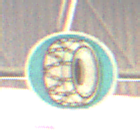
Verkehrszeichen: SchneekettenVorgeschrieben
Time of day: Midday
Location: Indoor (Urban)
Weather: NotSpecified
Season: NotSpecified
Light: Natural